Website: crate-barrel
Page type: delivery-shipping
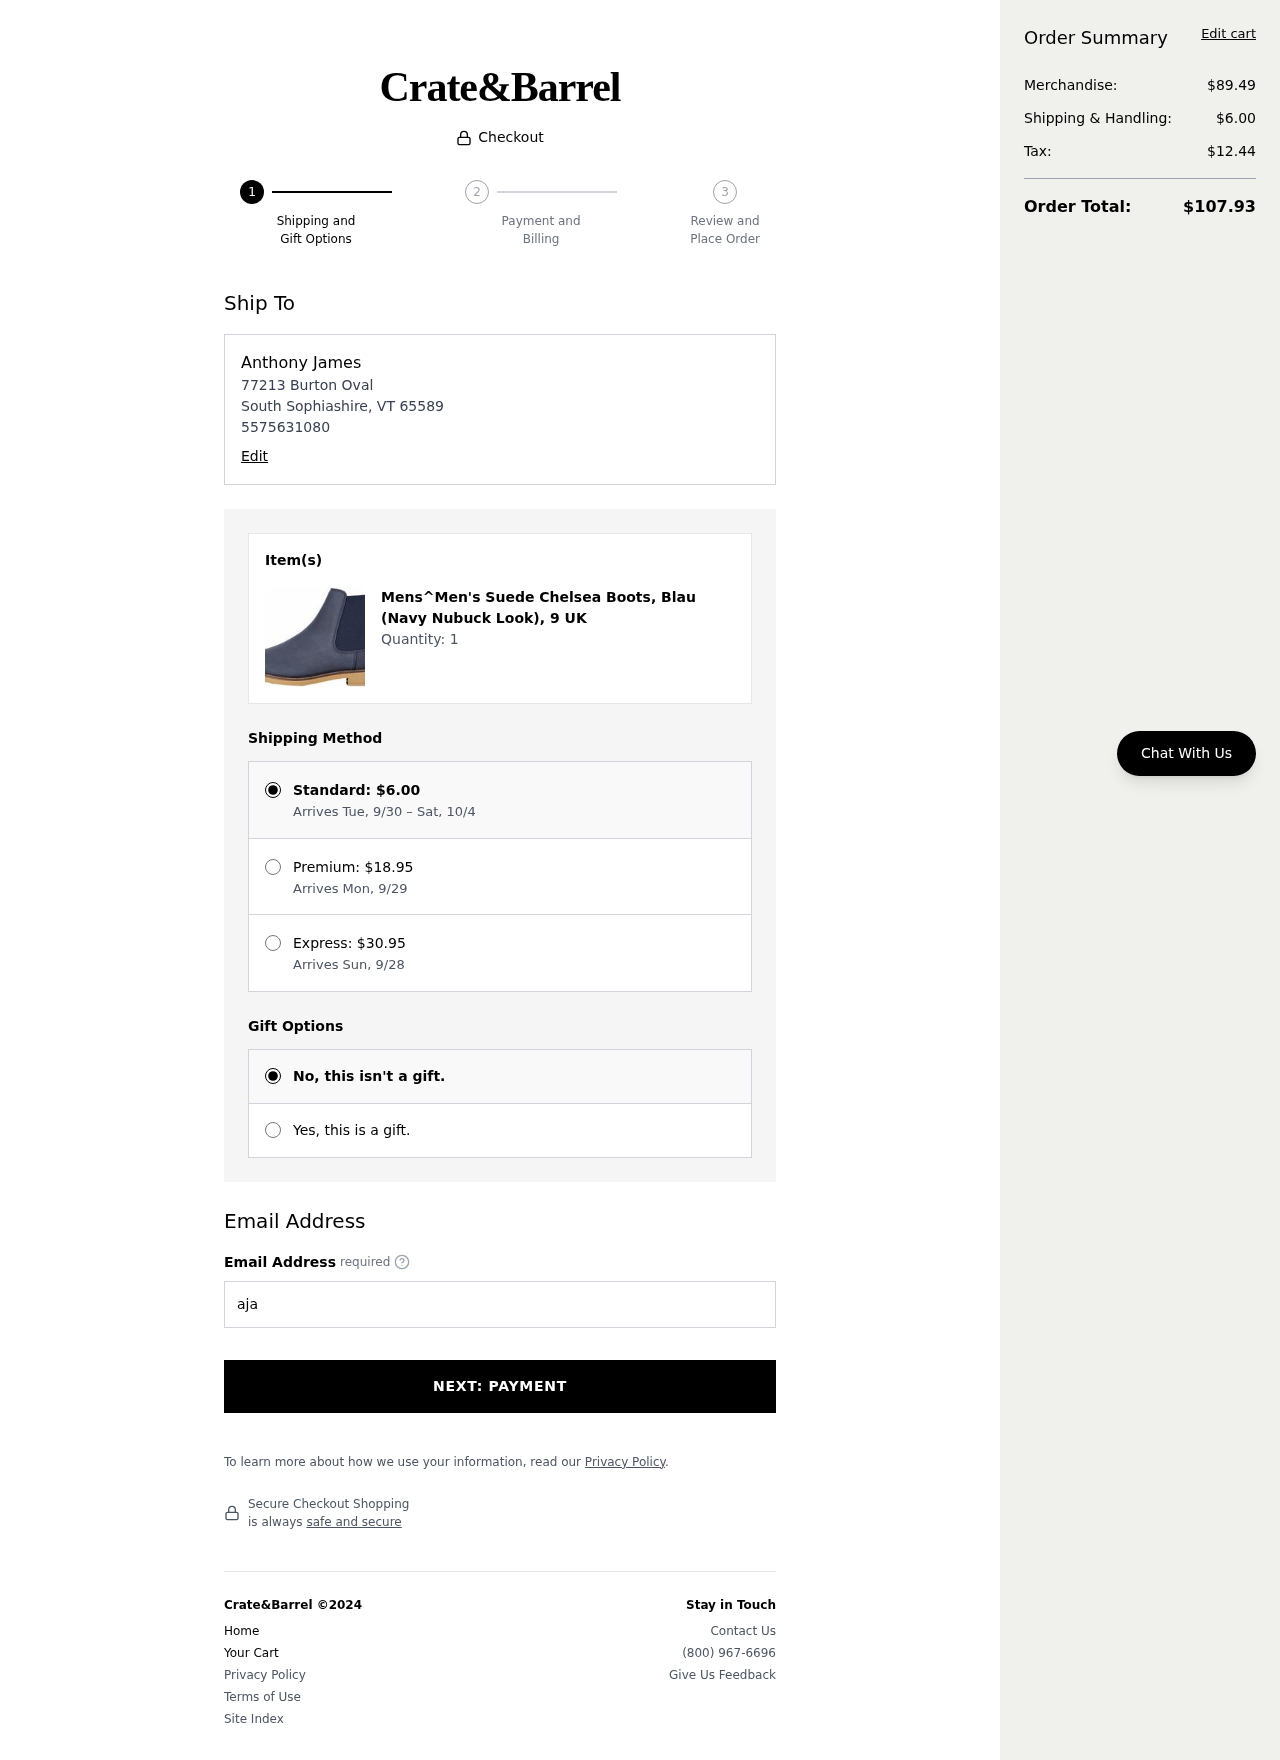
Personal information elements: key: PII_EMAIL
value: ajames@yahoo.com
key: PII_FULLNAME
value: Anthony James
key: PII_PHONE
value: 5575631080
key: PII_STREET
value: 77213 Burton Oval
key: PII_CITY_STATE_ZIP
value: South Sophiashire, VT 65589
Product elements: key: PRODUCT1_NAME
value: Mens^Men's Suede Chelsea Boots, Blau (Navy Nubuck Look), 9 UK
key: PRODUCT1_QUANTITY
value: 1
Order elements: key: ORDER_SHIPPING_COST
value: $6.00
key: ORDER_SHIPPING_DATE
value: Arrives Tue, 9/30 – Sat, 10/4
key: ORDER_PREMIUM_SHIPPING
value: $18.95
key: ORDER_PREMIUM_DATE
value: Arrives Mon, 9/29
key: ORDER_EXPRESS_SHIPPING
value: $30.95
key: ORDER_EXPRESS_DATE
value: Arrives Sun, 9/28
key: ORDER_SUBTOTAL
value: $89.49
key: ORDER_TAX
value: $12.44
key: ORDER_TOTAL
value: $107.93